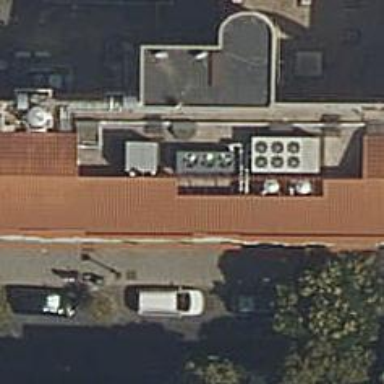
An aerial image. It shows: Hotel.